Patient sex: M
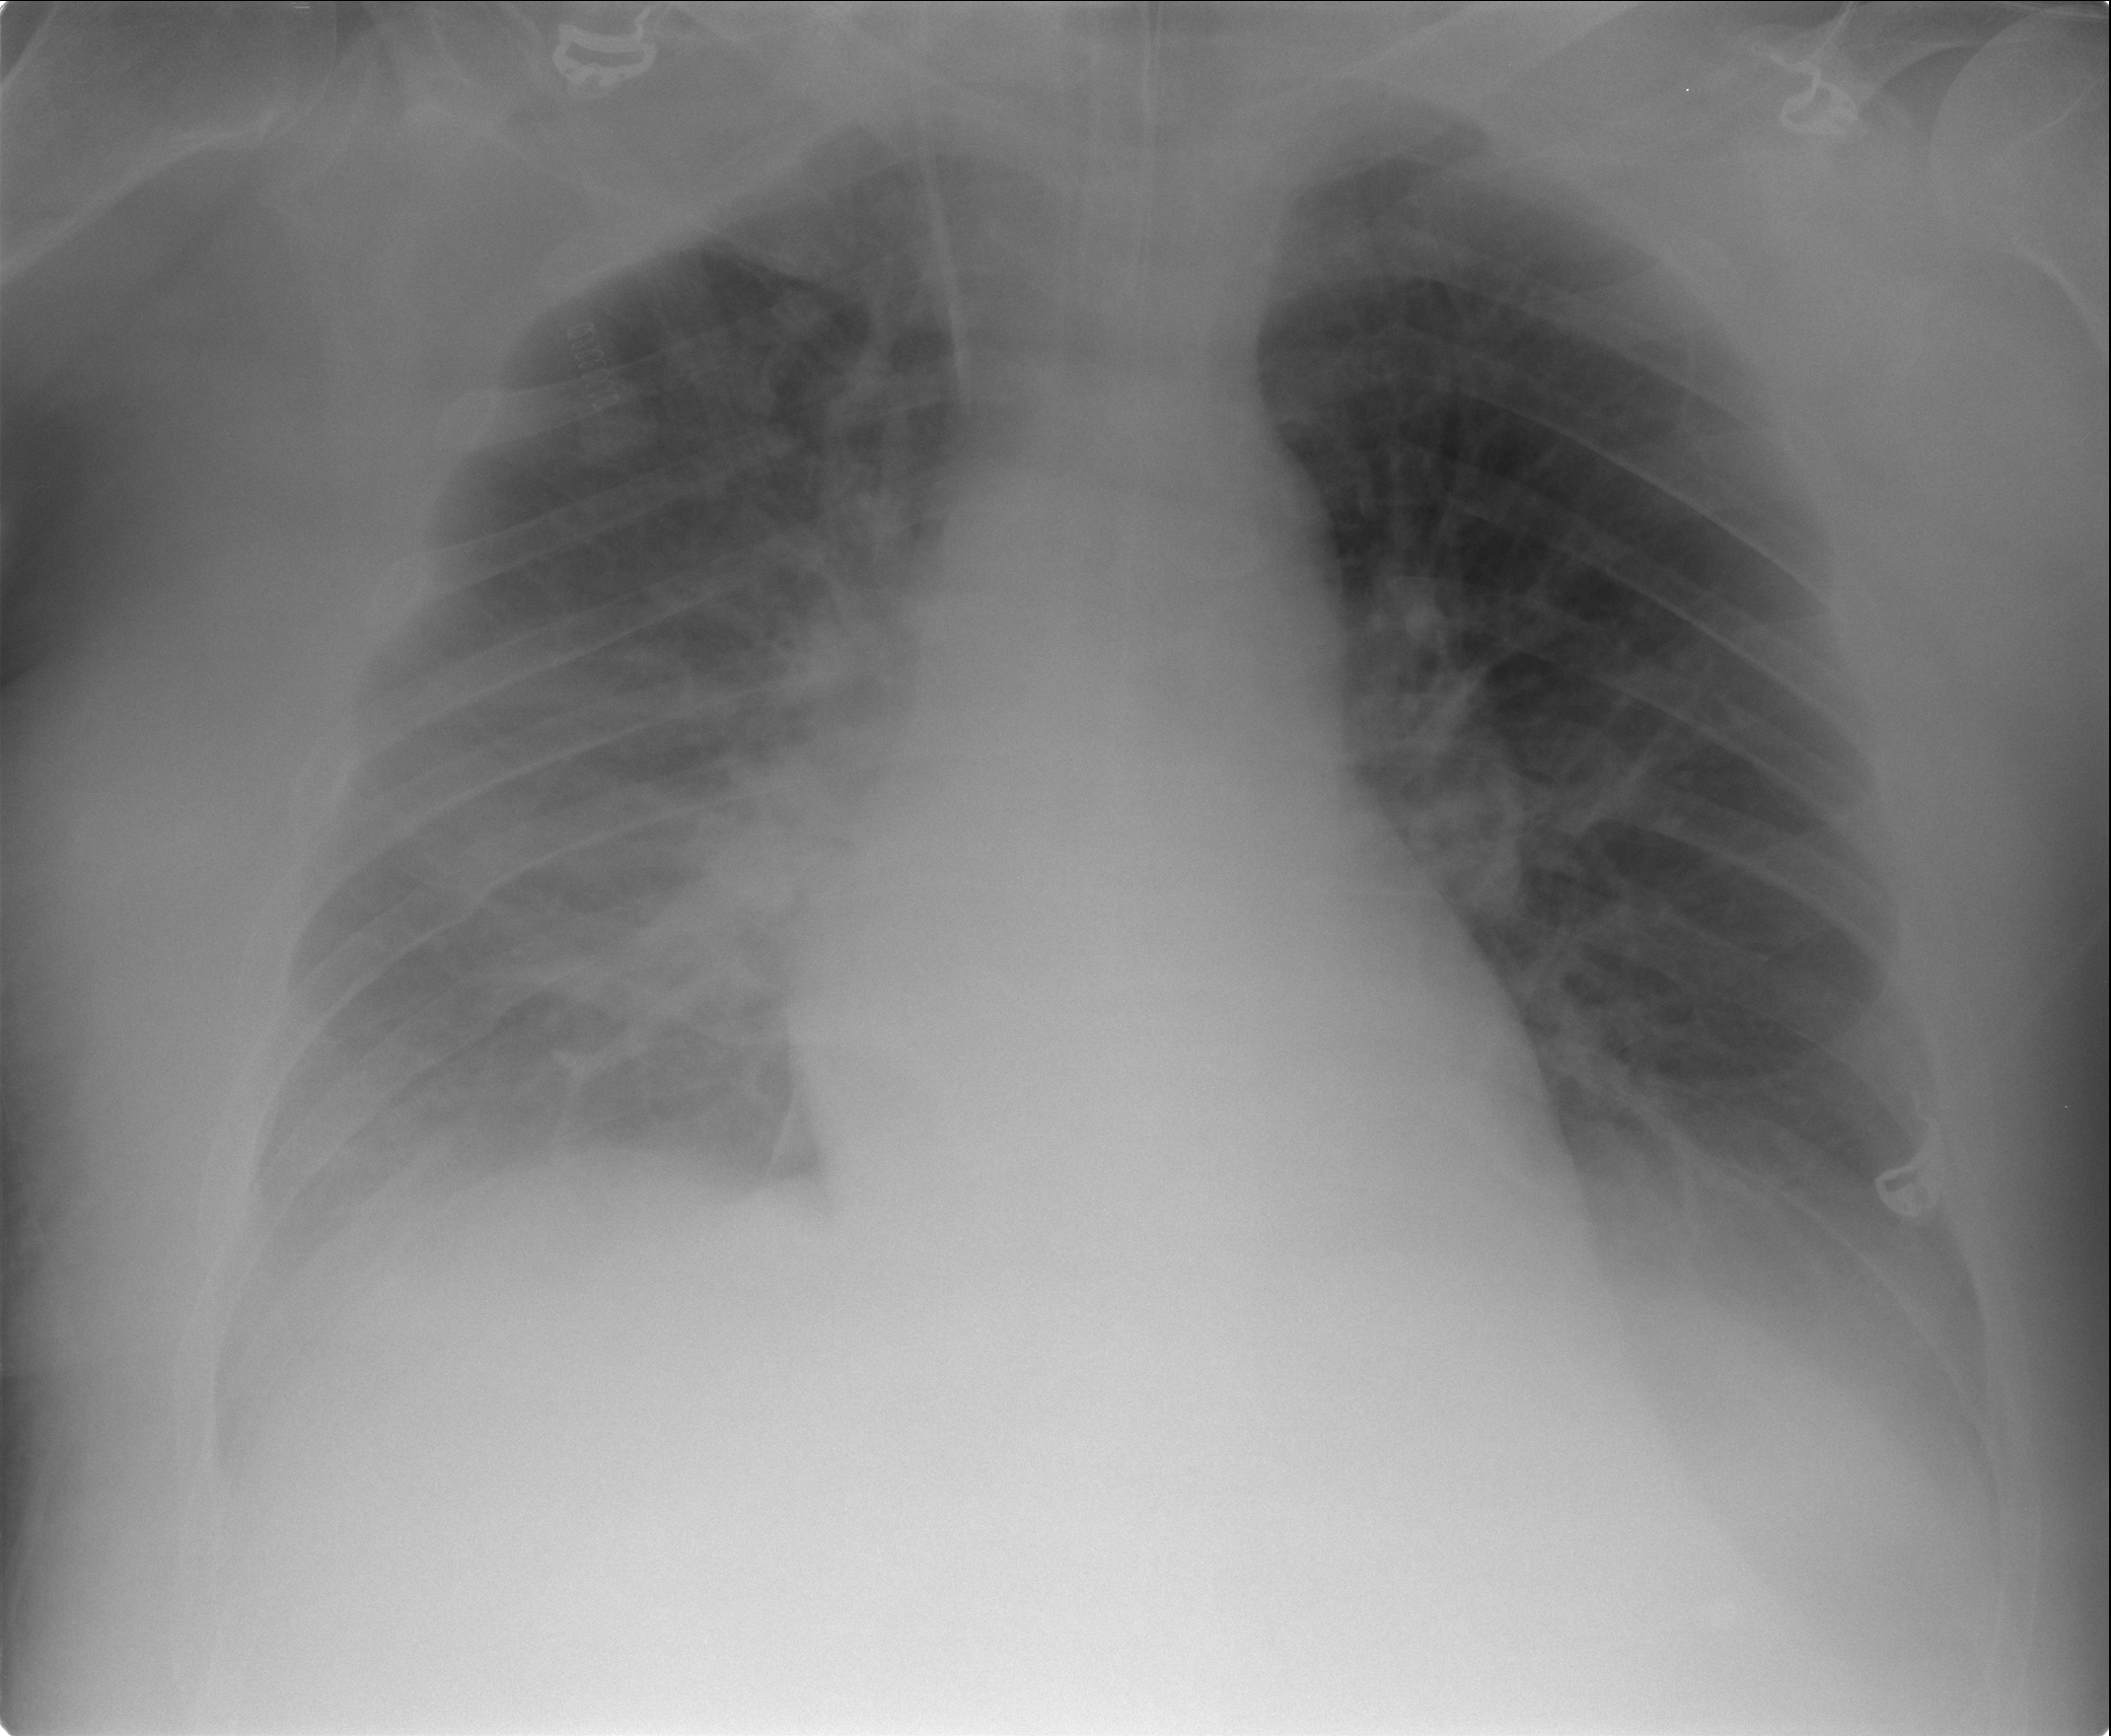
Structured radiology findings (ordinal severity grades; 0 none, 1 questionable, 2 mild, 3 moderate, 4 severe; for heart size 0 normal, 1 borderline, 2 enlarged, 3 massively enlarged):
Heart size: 0
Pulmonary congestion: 0
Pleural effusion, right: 2
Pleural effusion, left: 2
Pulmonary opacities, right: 3
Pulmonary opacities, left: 0
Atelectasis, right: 2
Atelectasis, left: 2